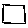
Label: square